Question: I need to create a progressDialog only with the spinner and without the box (or at least with a smaller box and the image in the middle).
I don't want to add a spinner to my .xml (layout file) to load the spinner.
Is there any way to accomplish this? Thanks!

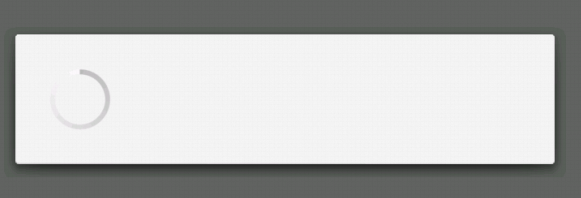
Answer: try this way:
'''
pd = new ProgressDialog(Login.this,R.style.MyTheme);
pd.setCancelable(false);
pd.setProgressStyle(android.R.style.Widget_ProgressBar_Small);
pd.show();
'''
And create in 'values\styles.xml'
'''
<style name="MyTheme" parent="android:Theme.Holo.Dialog">
<item name="android:alertDialogStyle">@style/CustomAlertDialogStyle</item>
<item name="android:windowBackground">@color/transparent</item>
<item name="android:textColorPrimary">#FFFFFF</item>
<item name="android:backgroundDimEnabled">false</item>
<item name="android:textColor">#FFFFFF</item>
<item name="android:textStyle">normal</item>
<item name="android:textSize">12sp</item>
</style>
'''
And also add this in 'values\styles.xml'
'''
<style name="CustomAlertDialogStyle">
<item name="android:bottomBright">@color/transparent</item>
<item name="android:bottomDark">@color/transparent</item>
<item name="android:bottomMedium">@color/transparent</item>
<item name="android:centerBright">@color/transparent</item>
<item name="android:centerDark">@color/transparent</item>
<item name="android:centerMedium">@color/transparent</item>
<item name="android:fullBright">@color/transparent</item>
<item name="android:fullDark">@color/transparent</item>
<item name="android:topBright">@color/transparent</item>
<item name="android:topDark">@color/transparent</item>
</style>
'''
And add 'values\colors.xml'
'''
<color name="transparent">#<PHONE></color>
'''